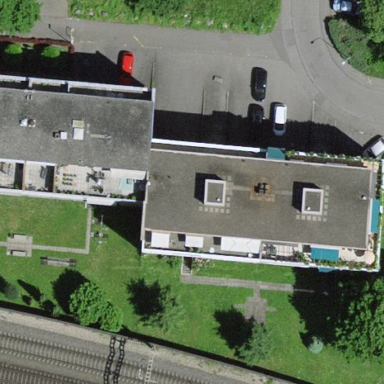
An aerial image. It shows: Image showing building with apartments.